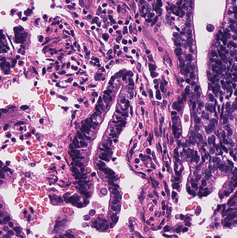
Tumor epithelial tissue: yes
Tumor-associated stroma tissue: yes
Normal tissue: no